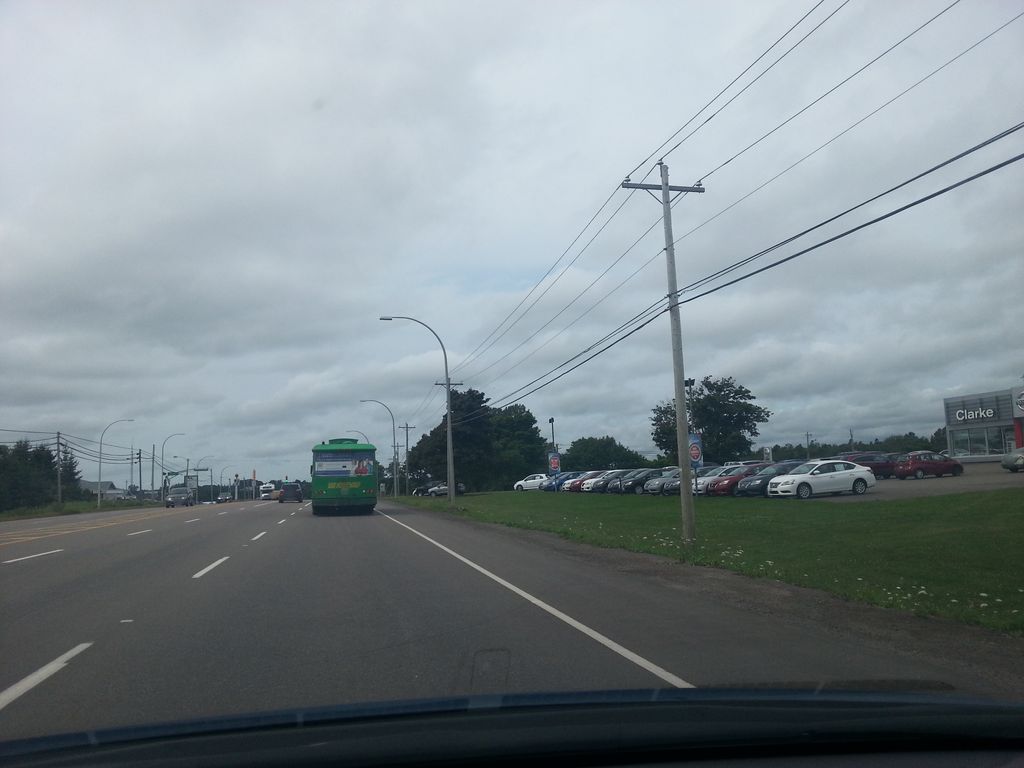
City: charlottetown